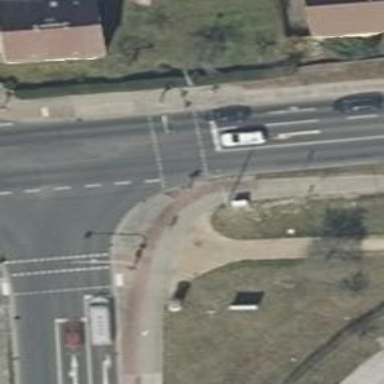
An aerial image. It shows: Traffic signals at road crossing.